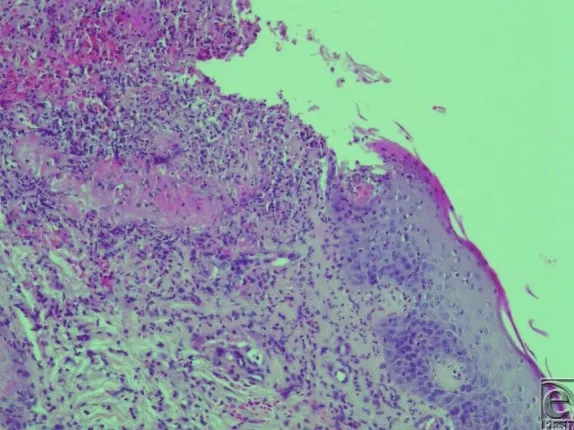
Tissue biopsy of pyoderma gangrenosum showing aspecific dermal neutrophilic infiltrate.
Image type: pathology (h&e)